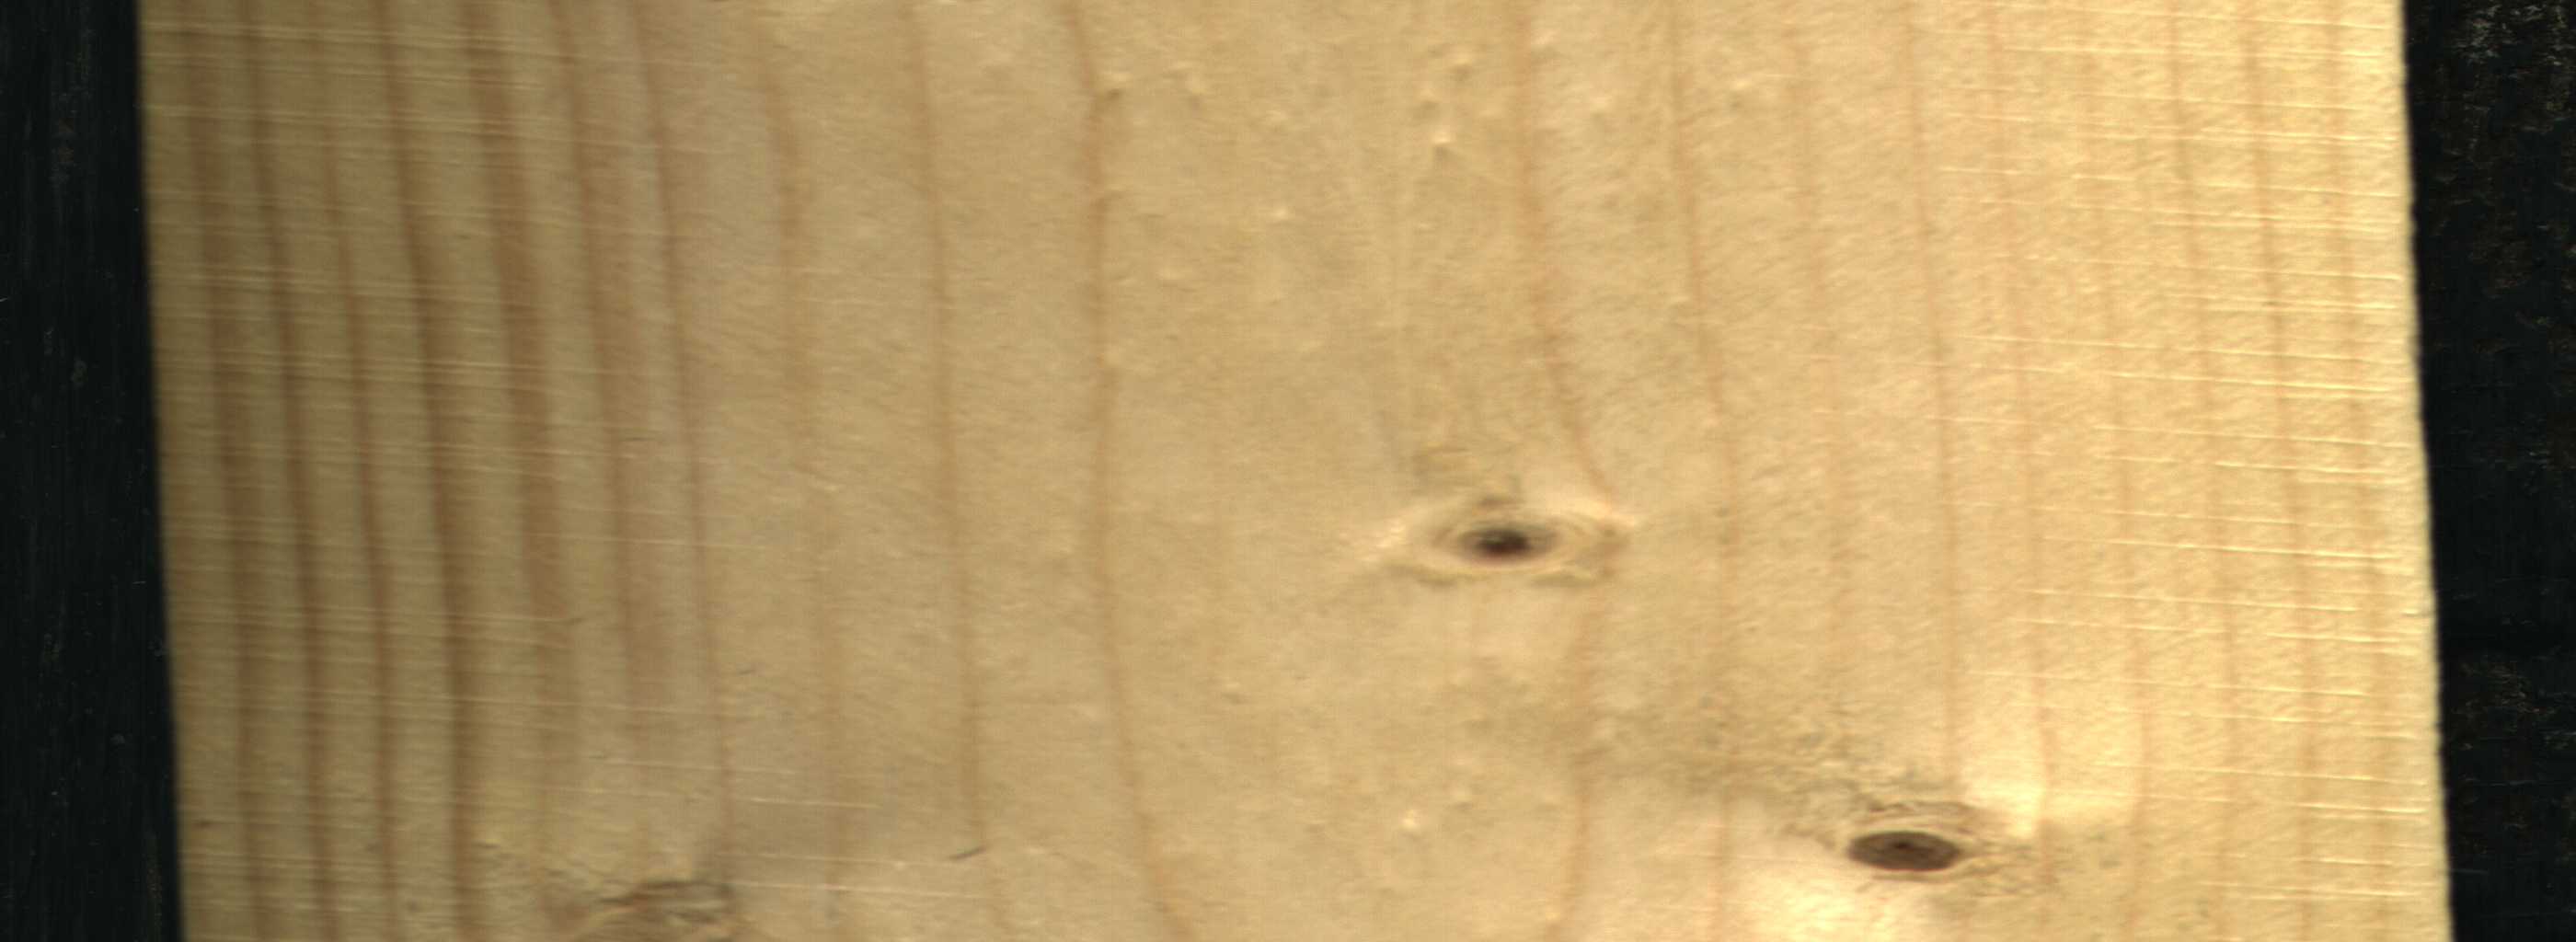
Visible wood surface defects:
Live_Knot
Live_Knot